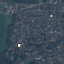
Label: Residential